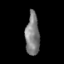
Tissue: skin
Cell type: Epithelial cells
Senescence score: 0.2544
Nuclear area (px): 574
Mean DAPI intensity: 125.584